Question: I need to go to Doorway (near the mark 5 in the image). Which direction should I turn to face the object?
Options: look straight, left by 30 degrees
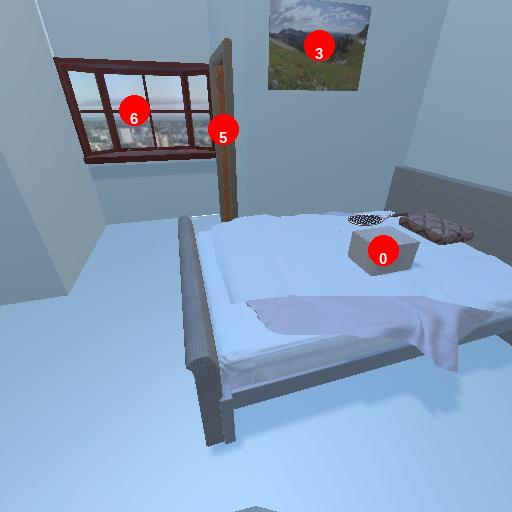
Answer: look straight